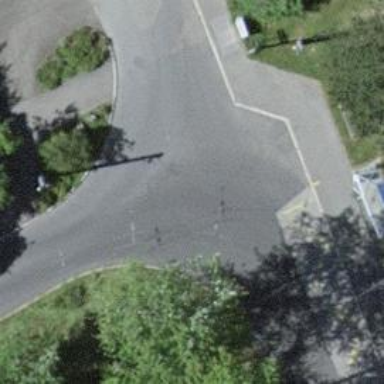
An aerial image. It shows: Residential road with trolley wires.